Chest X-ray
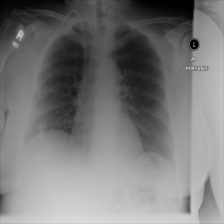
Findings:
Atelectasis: negative
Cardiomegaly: negative
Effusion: negative
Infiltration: negative
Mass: negative
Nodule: negative
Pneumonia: negative
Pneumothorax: negative
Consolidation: negative
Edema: negative
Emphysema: negative
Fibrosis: negative
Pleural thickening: negative
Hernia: negative